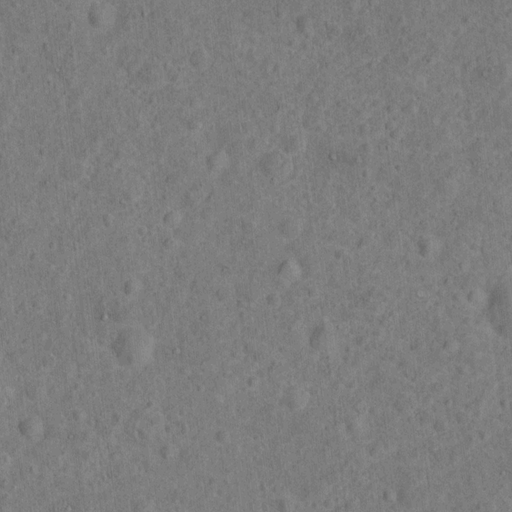
Classes present: Background